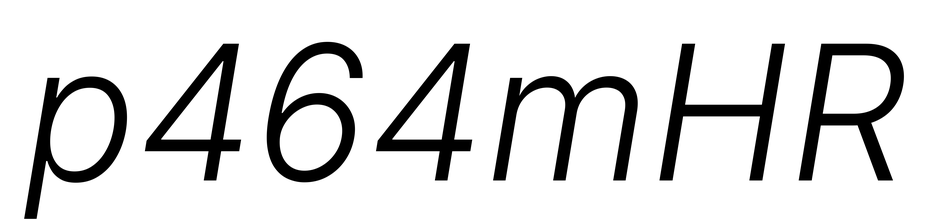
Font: Inter-Italic_Light_Italic